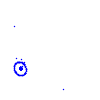
Particle: proton